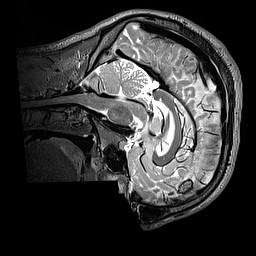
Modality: T2w
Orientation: sagittal
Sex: male
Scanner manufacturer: siemens
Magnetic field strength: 3 T
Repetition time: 3.2 s
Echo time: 0.409 s